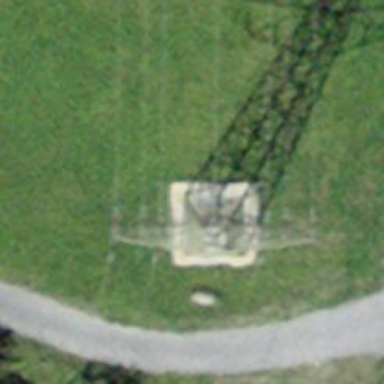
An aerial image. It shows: Power tower.